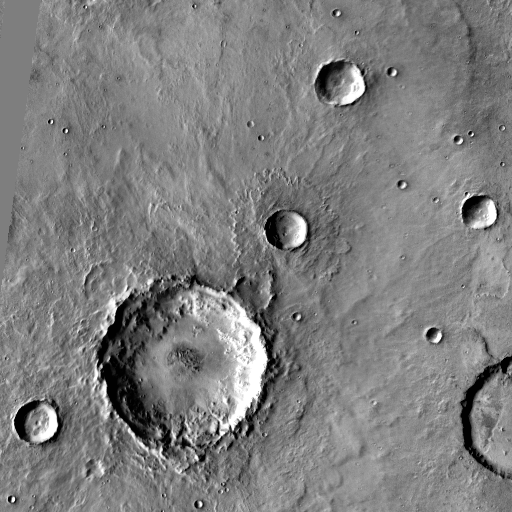
Crater classes present: Background, Other, Layered, Buried